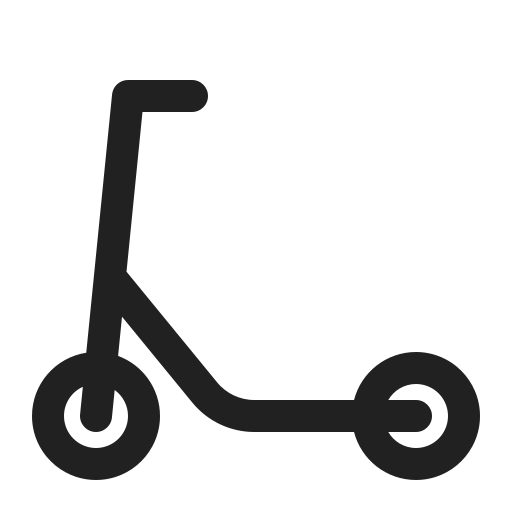
kick scooter high contrast